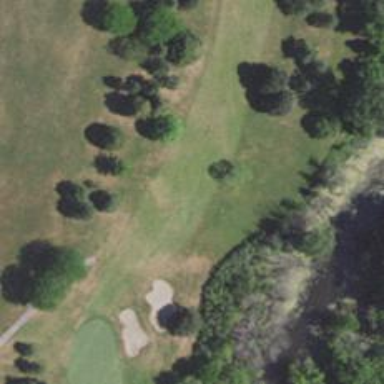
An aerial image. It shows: Golf hole.